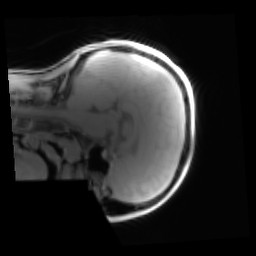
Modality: PDw
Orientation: sagittal
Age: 17
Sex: male
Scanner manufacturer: siemens
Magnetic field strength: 3 T
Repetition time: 0.25 s
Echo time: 0.00103 s